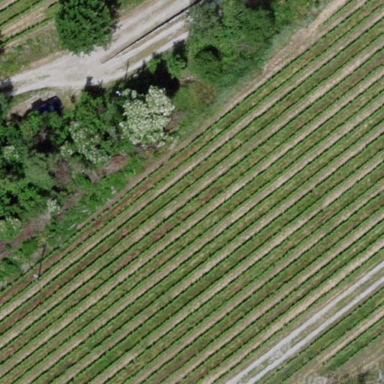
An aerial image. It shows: Vineyard where grapes are grown.